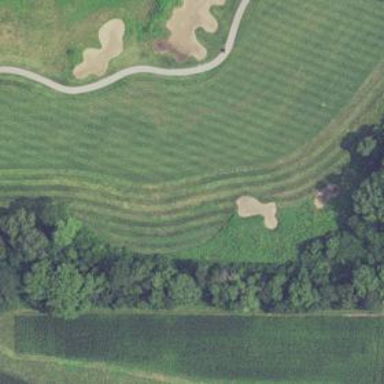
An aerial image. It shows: Golf hole.